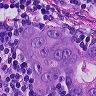
Metastatic tissue present: yes